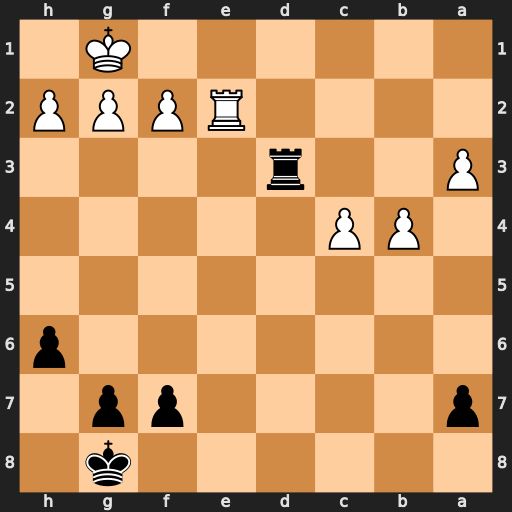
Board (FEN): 6k1/p4pp1/7p/8/1PP5/P2r4/4RPPP/6K1
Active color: b
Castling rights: -
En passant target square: -
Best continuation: Rd1+ Re1 Rxe1#